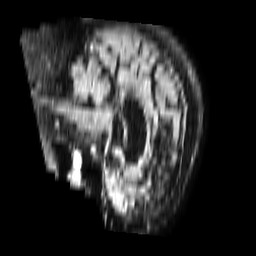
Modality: FLAIR
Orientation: sagittal
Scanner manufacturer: philips
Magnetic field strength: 1.5 T
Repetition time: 6 s
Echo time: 0.1031 s